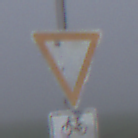
Verkehrszeichen: VorfahrtGewaehren
Zusatzzeichen unten: RichtungsangabeDurchPfeile9
Umgebung: Outdoor, RoadRail
Tageszeit: MorningAfternoon
Wetter: Overcast
Licht: Natural
Jahreszeit: NotSpecified
Kontrast: LowContrast